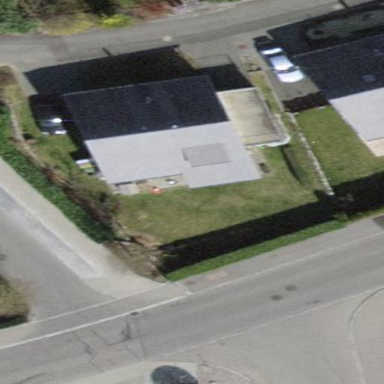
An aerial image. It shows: Detached building with gabled roof.